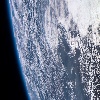
Label: cloud